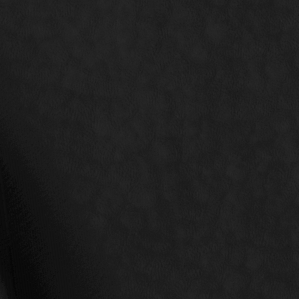
Label: non_frost